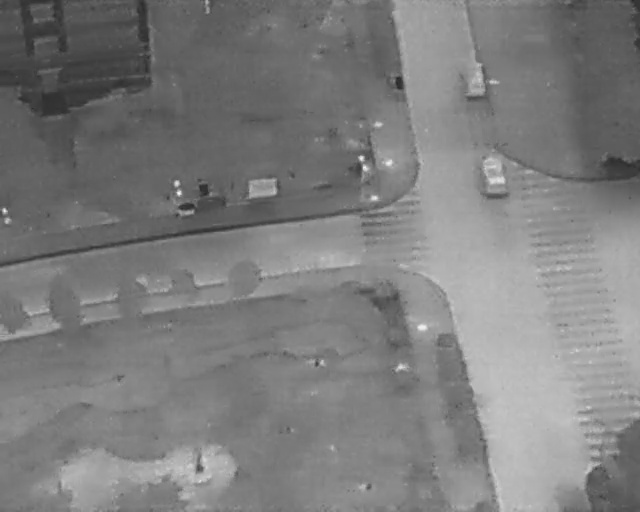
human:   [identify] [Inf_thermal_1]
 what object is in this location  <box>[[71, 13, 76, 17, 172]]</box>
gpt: <ref>1 small car at the top right</ref>

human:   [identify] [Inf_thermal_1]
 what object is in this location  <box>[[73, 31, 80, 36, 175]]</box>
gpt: <ref>1 medium car at the right</ref>